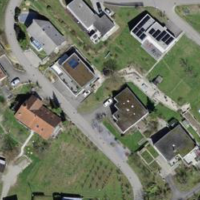
EUNIS habitat code: 54
Species observed at this site:
Lapsana communis